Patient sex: M
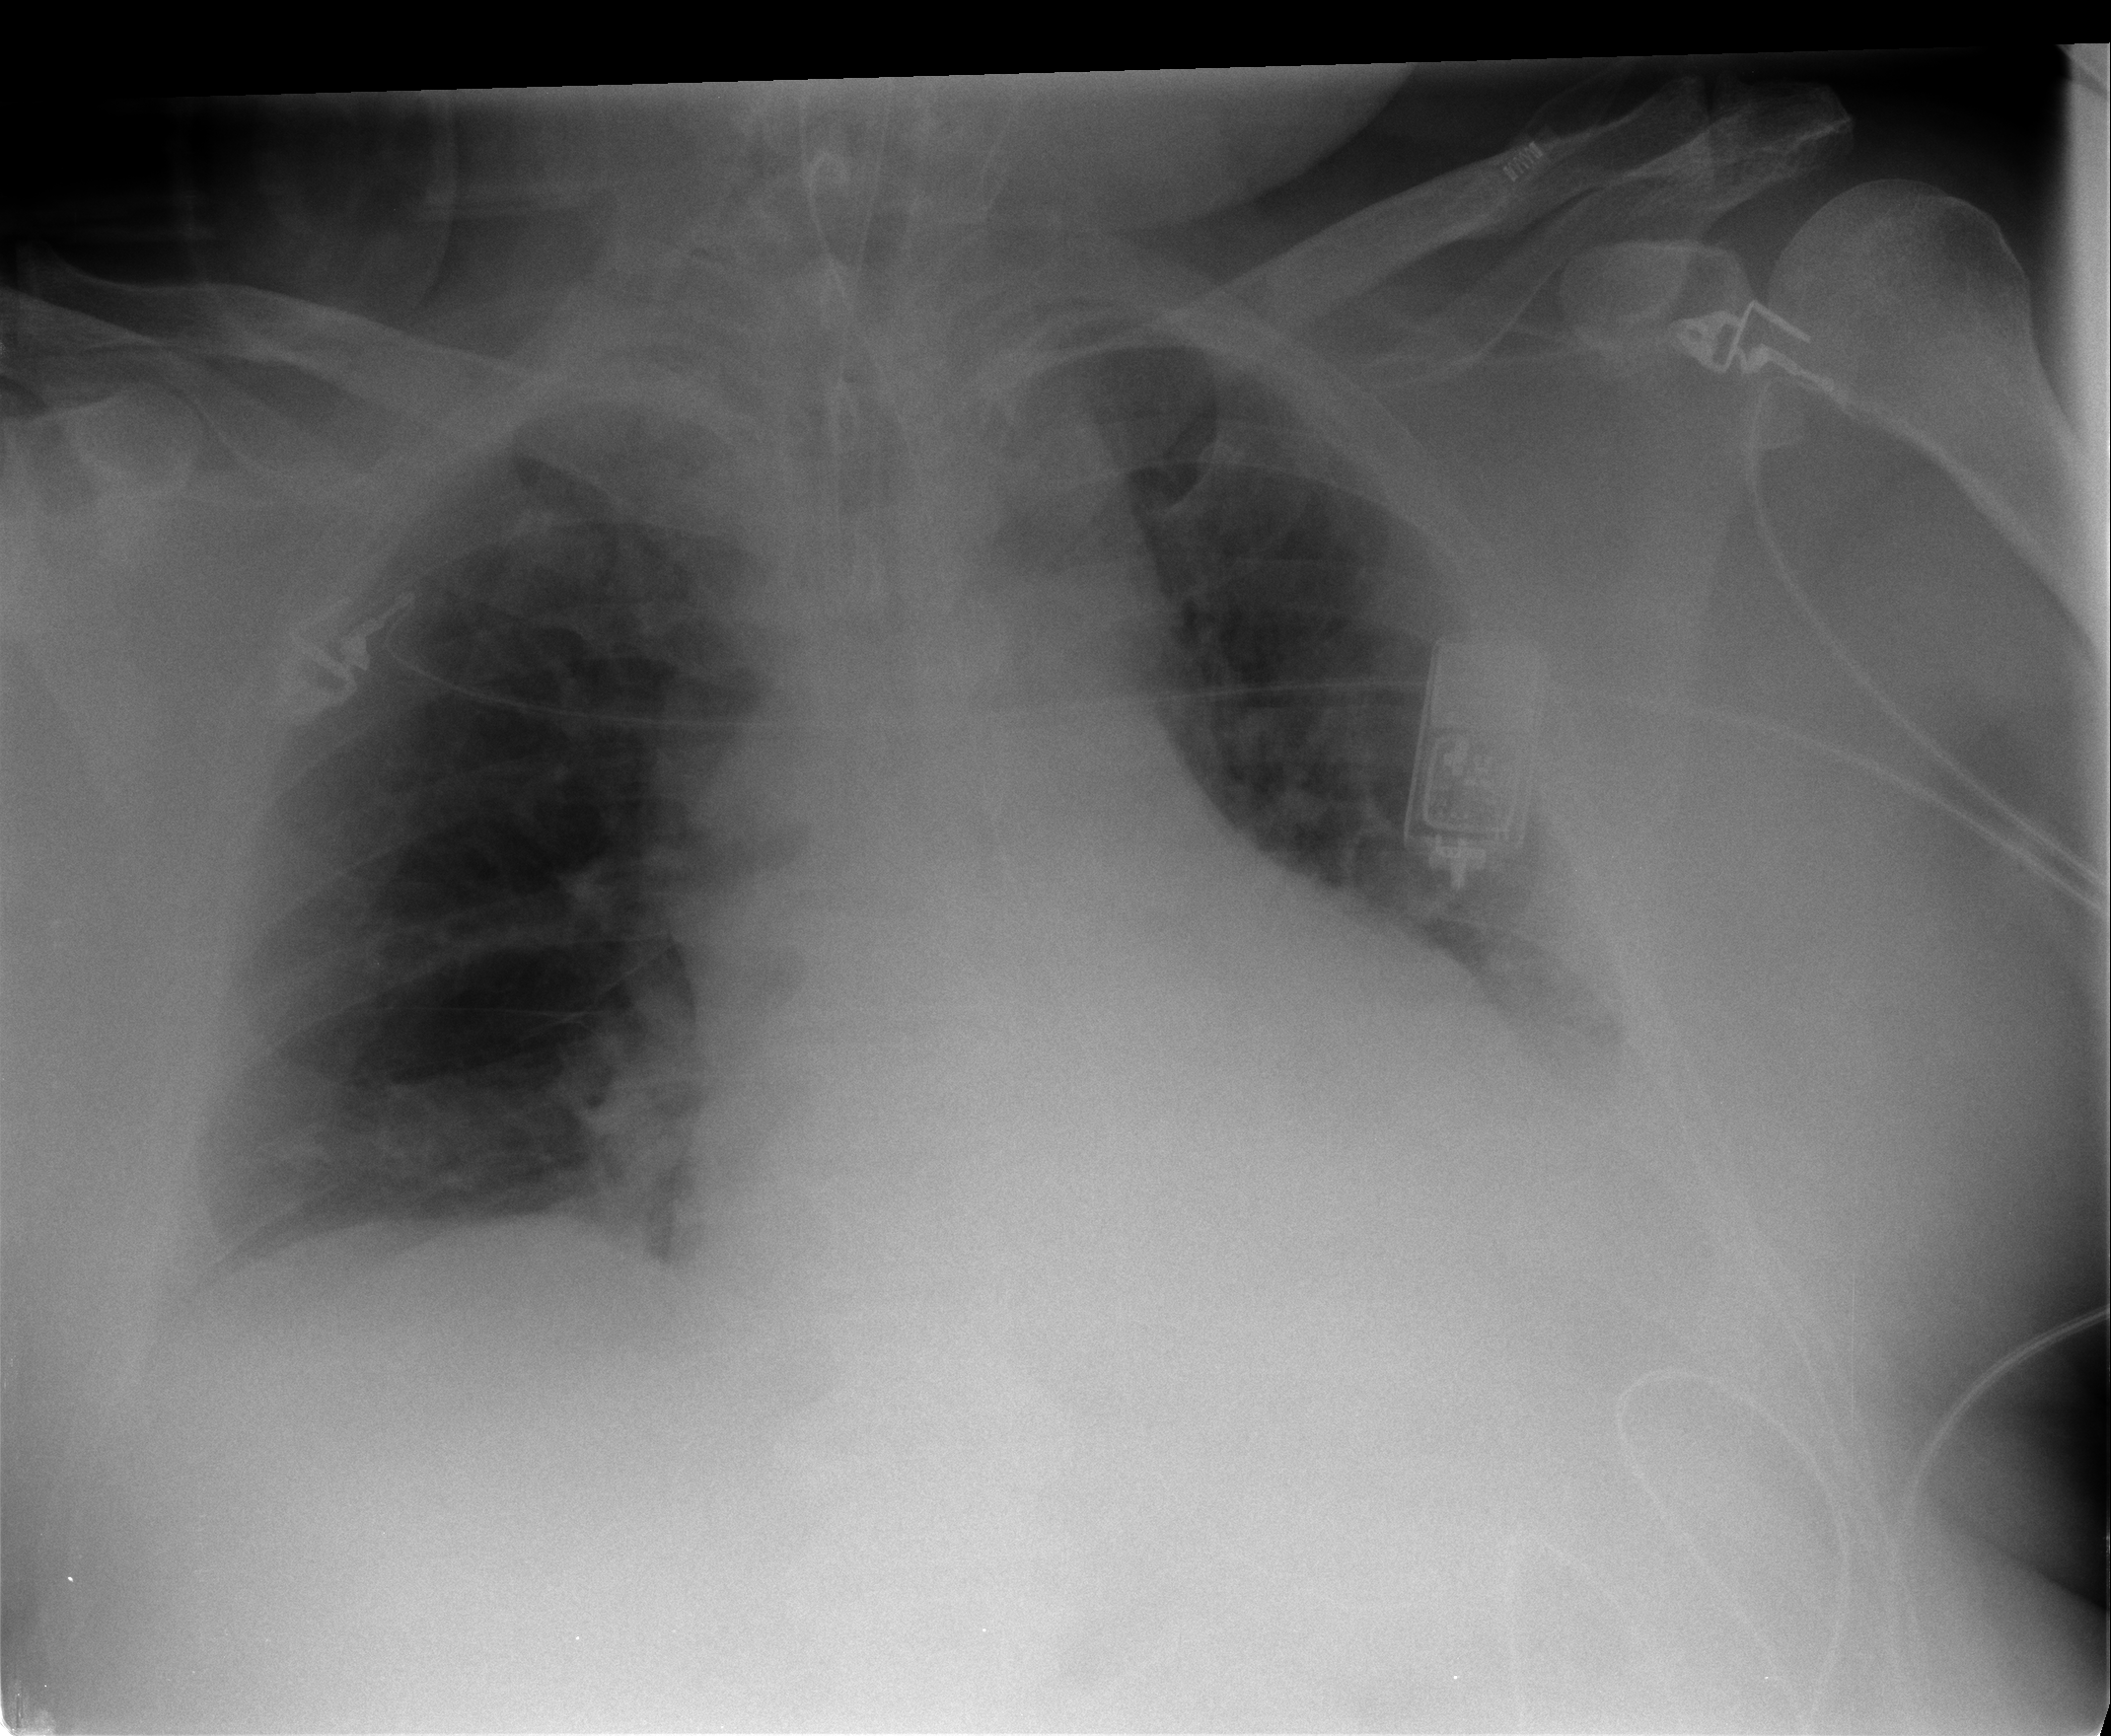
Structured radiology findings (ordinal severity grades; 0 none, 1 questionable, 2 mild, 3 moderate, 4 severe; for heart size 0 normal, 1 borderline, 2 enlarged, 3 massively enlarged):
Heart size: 2
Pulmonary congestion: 1
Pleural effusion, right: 1
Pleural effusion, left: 2
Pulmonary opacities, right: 2
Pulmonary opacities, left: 0
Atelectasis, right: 1
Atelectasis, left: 2